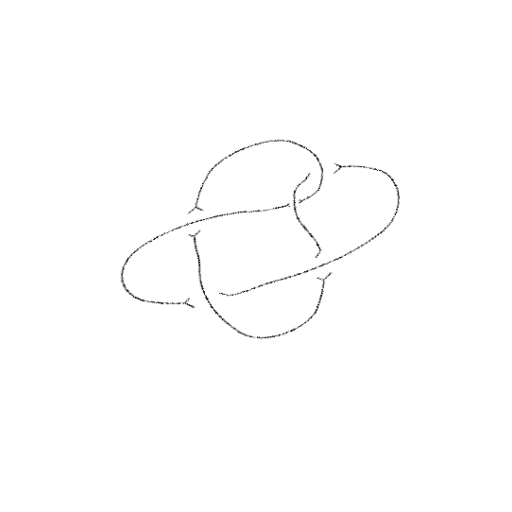
Crossing number: 5